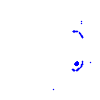
Particle: kaon